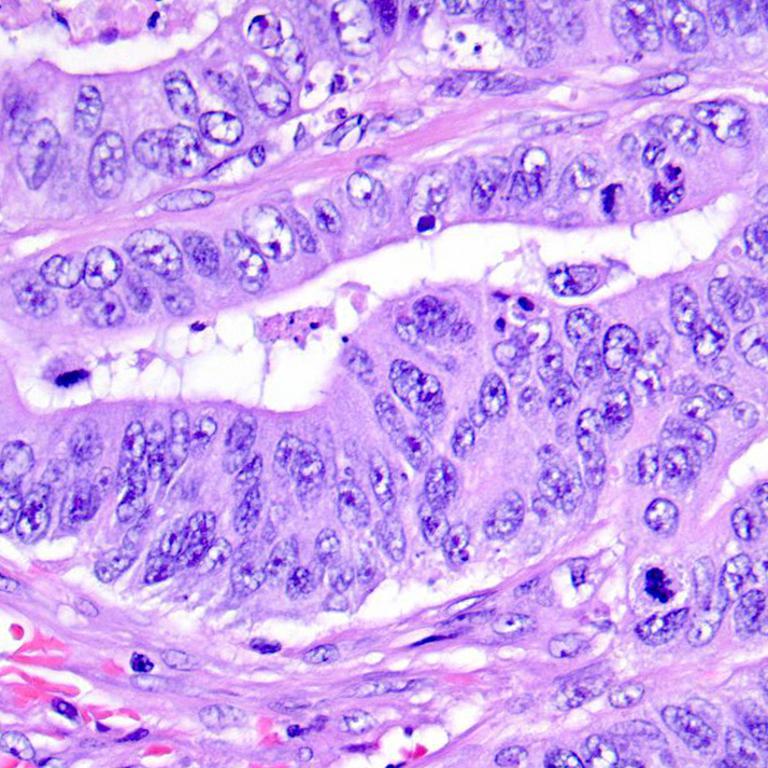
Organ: colon
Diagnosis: adenocarcinomas